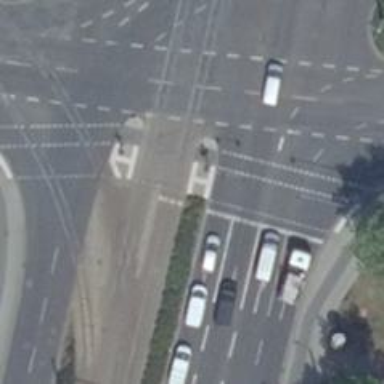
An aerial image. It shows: Railway crossing with traffic signals.